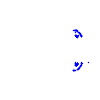
Particle: electron